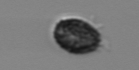
Label: Pseudochattonella_farcimen